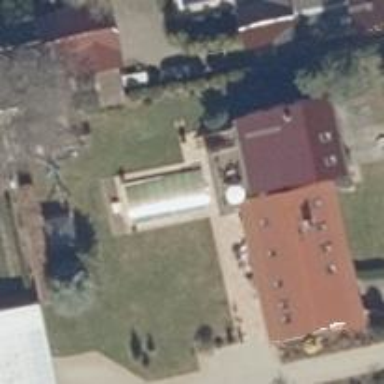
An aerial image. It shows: Swimming pool located in leisure land.